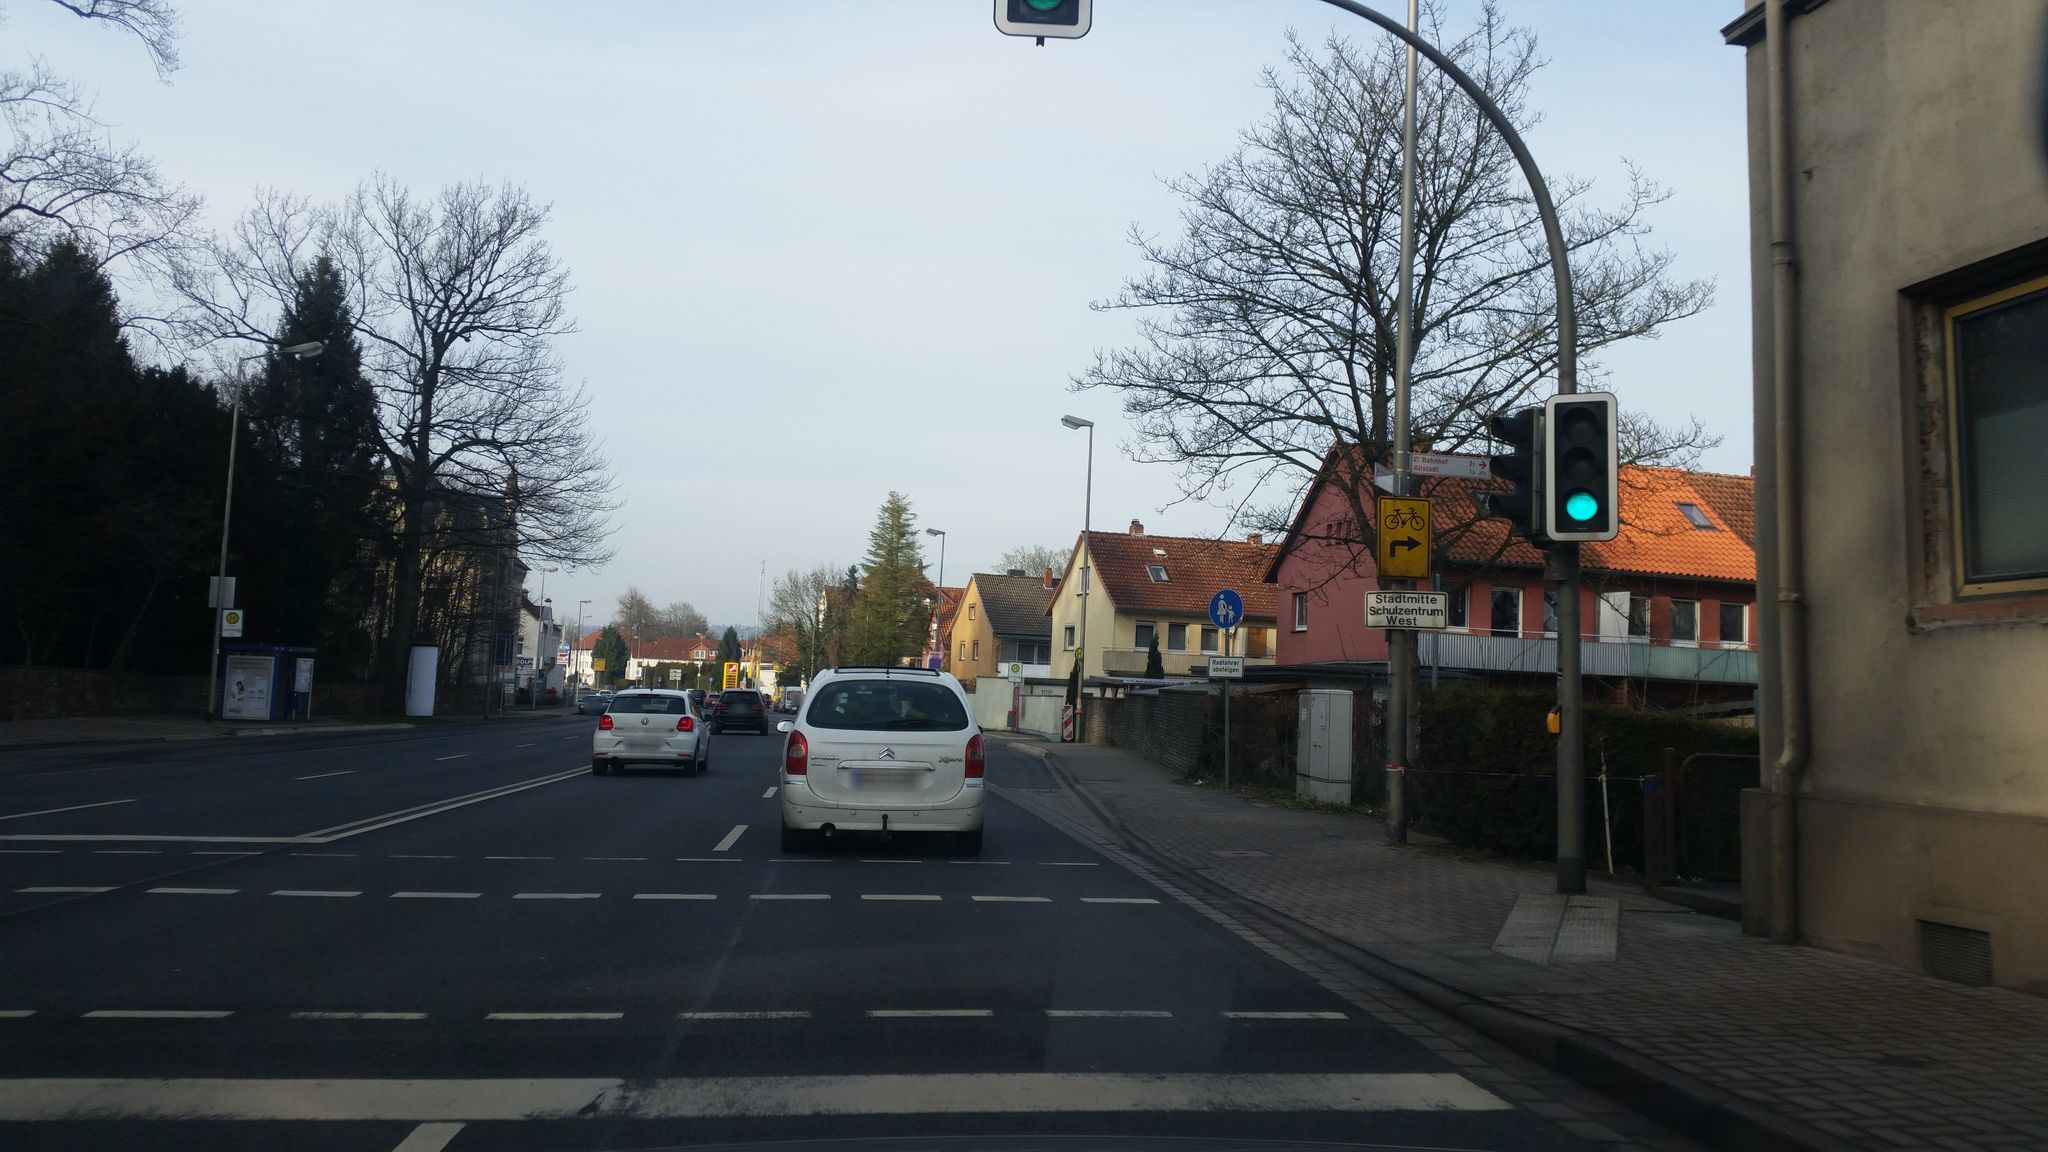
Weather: cloudy
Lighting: day
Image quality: good
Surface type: driving surface
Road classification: path
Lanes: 4
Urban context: dense urban cluster
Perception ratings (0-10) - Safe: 1.84, Lively: 7.13, Beautiful: 7.67, Boring: 2.03, Depressing: 1.25, Wealthy: 2.47